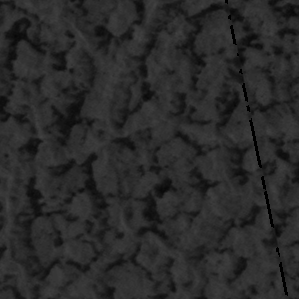
Label: frost